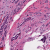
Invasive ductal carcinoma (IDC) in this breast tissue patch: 0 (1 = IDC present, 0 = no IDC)